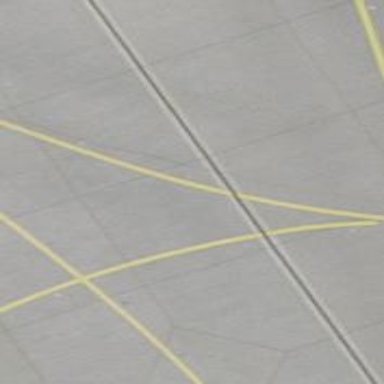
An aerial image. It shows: View of taxiway at the airport.